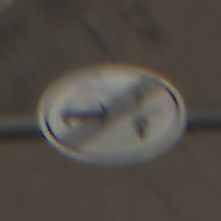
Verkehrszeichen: EndeVerbotUeberholenEinspurigeFahrzeuge
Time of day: Midday
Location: Roofed (Tunnel)
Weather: NotSpecified
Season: NotSpecified
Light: Natural